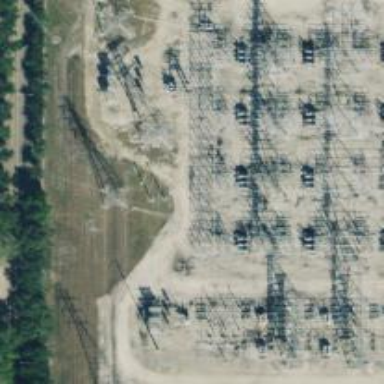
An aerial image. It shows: Switch for power supply.